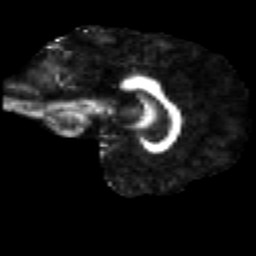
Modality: FA
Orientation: sagittal
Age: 35
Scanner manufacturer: siemens
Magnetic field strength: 3 T
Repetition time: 2.2 s
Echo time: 0.084 s